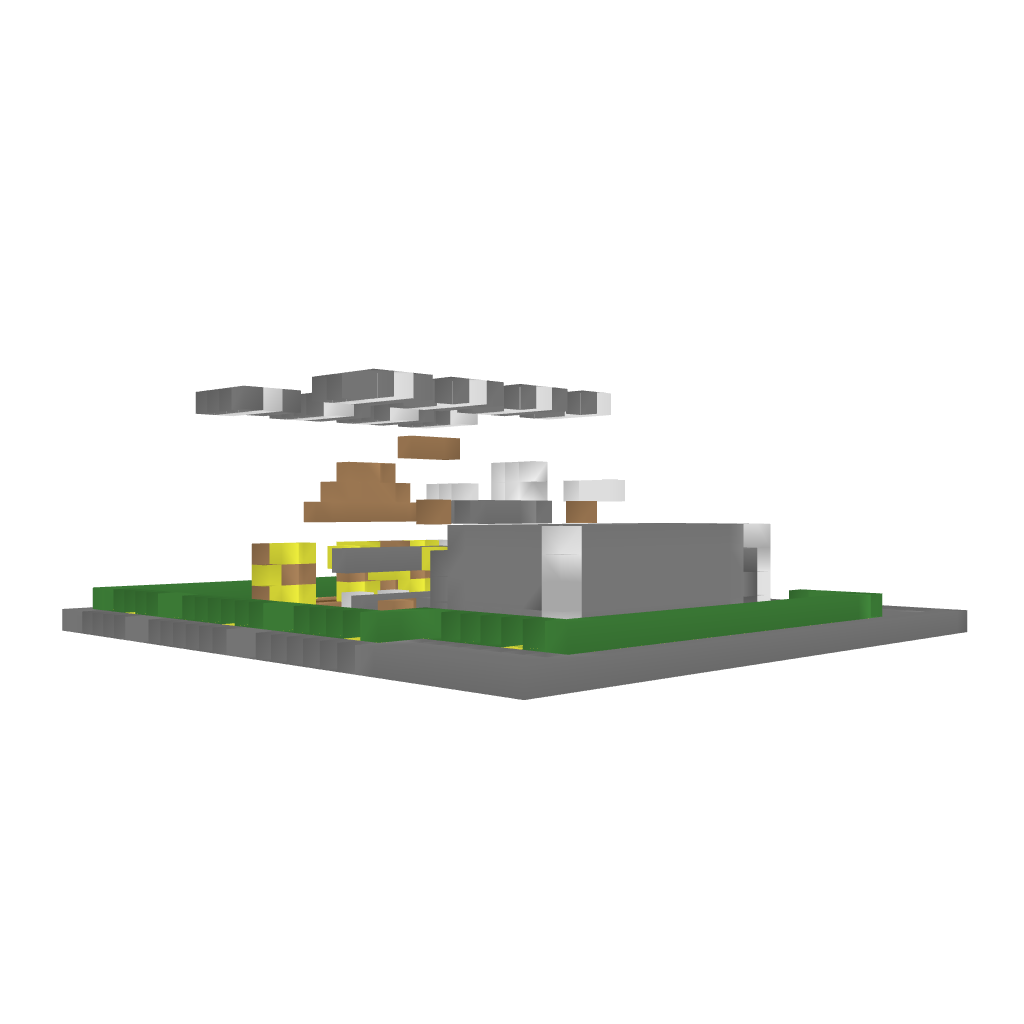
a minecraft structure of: Modern House 005 bad low quality